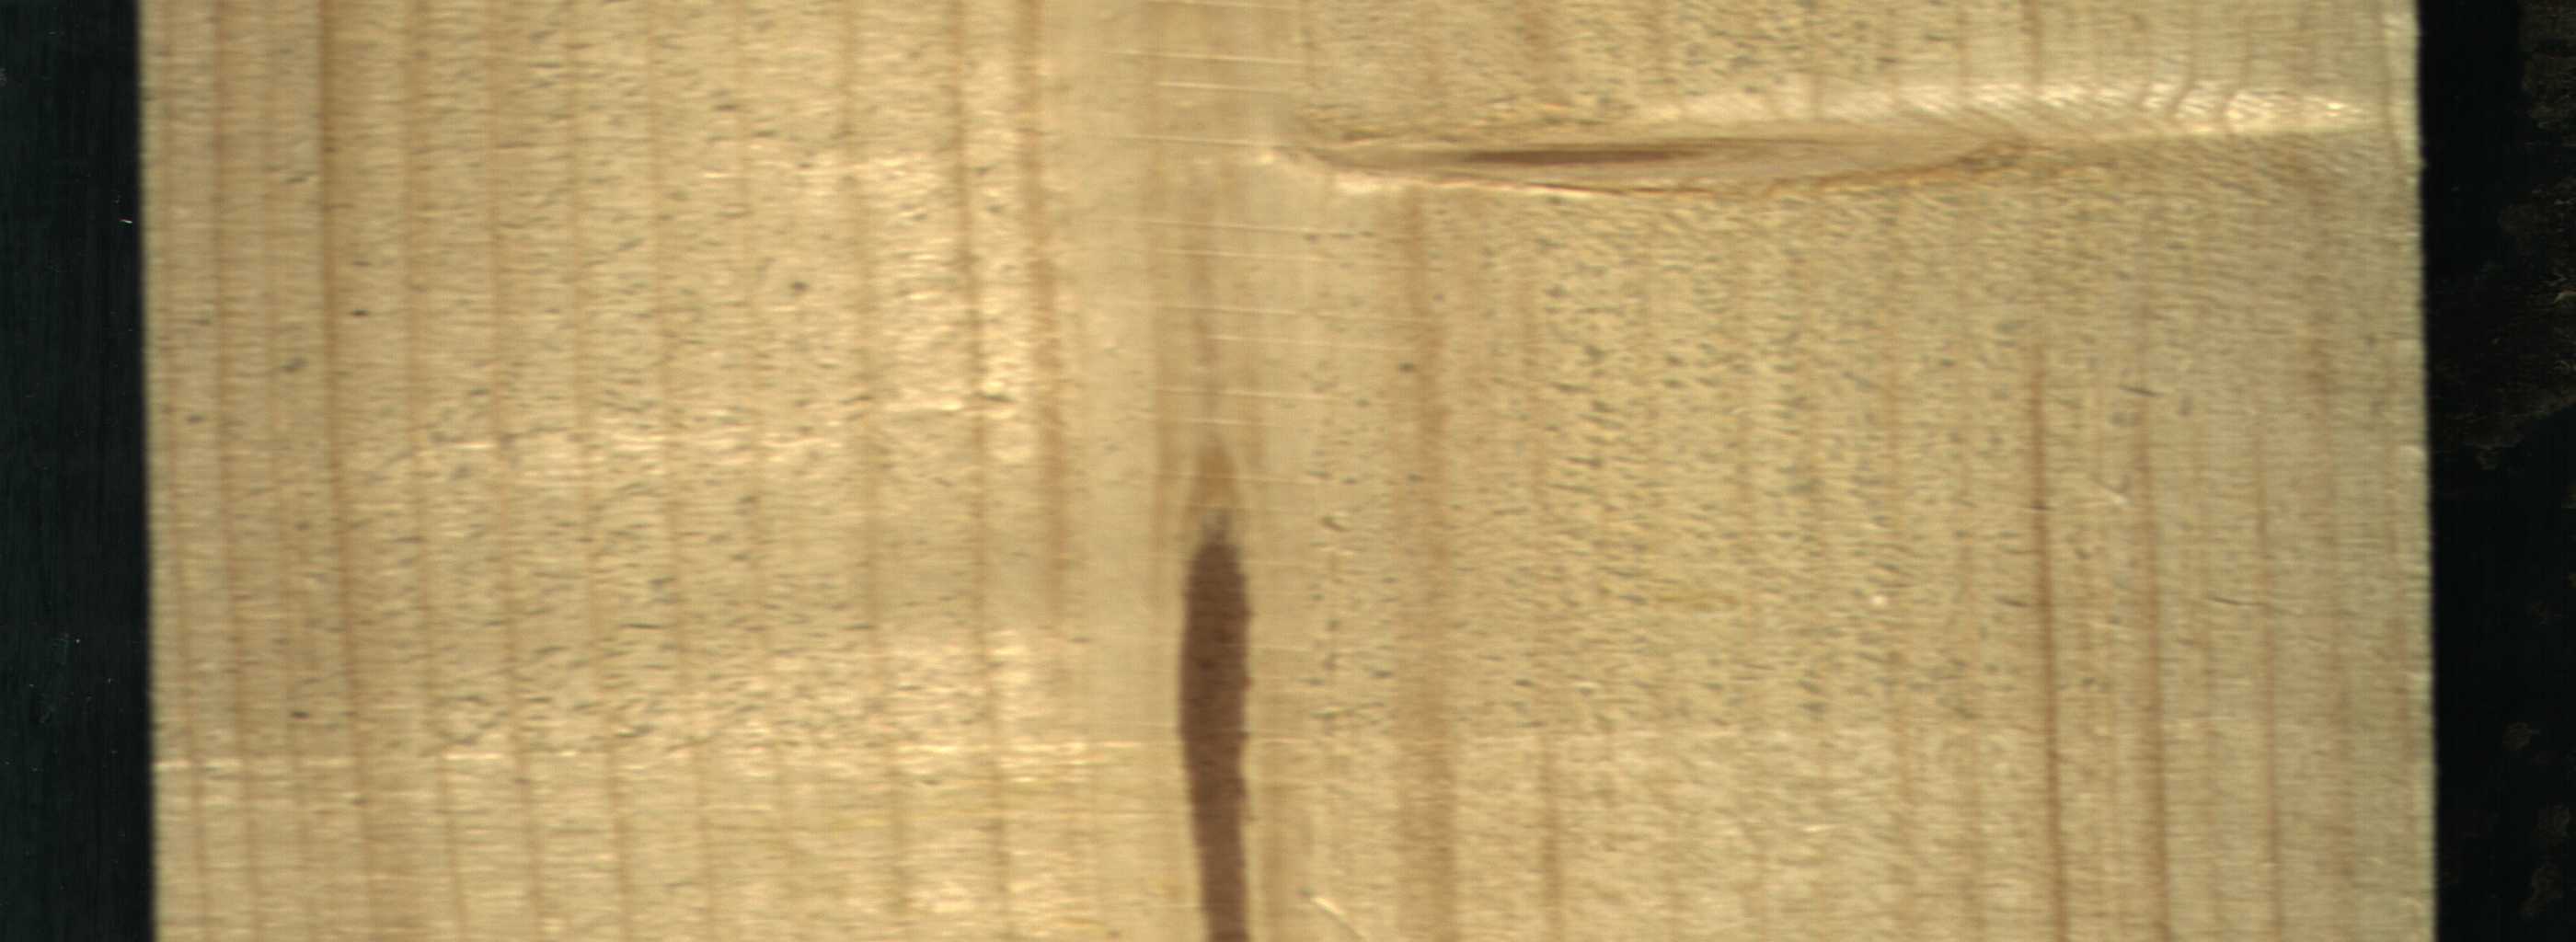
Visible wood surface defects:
Marrow
Live_Knot